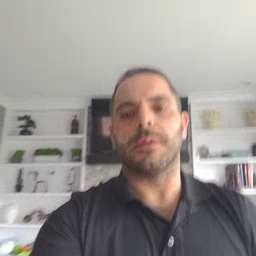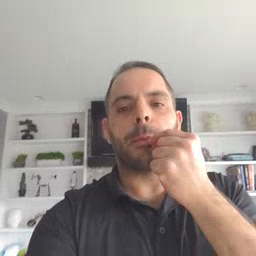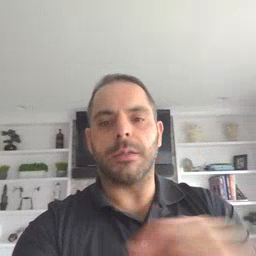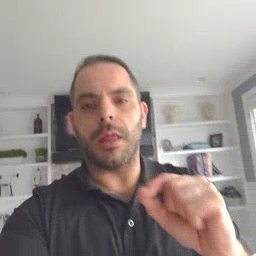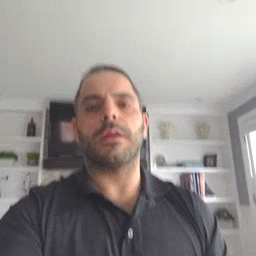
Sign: pencil